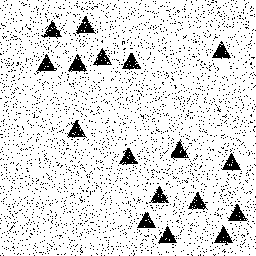
Squares: 0
Triangles: 17
Stars: 0
Total shapes: 17